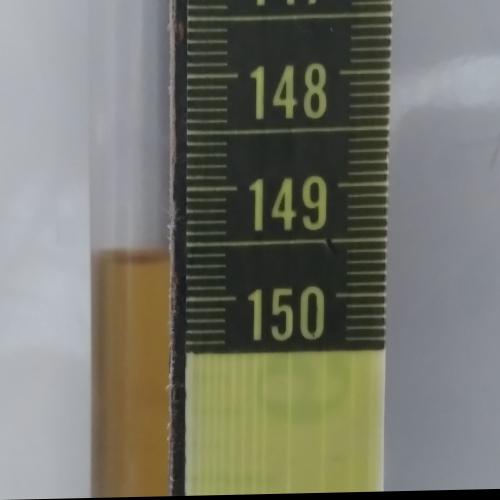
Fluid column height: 149.6 cm